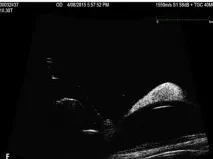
UBM - lesion sparing posterior stroma and endothelium; (courtesy of Dr. Miltos Balidis, OPTHALMICA Eye Institute).
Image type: radiology (ultrasound)